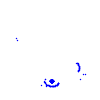
Particle: electron